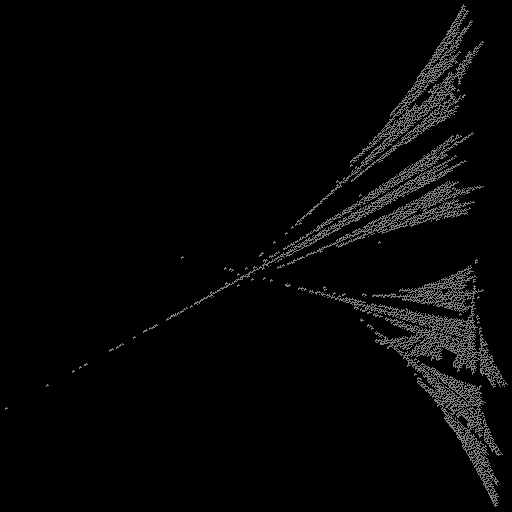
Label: ginkgo